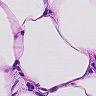
Metastatic tissue present: no